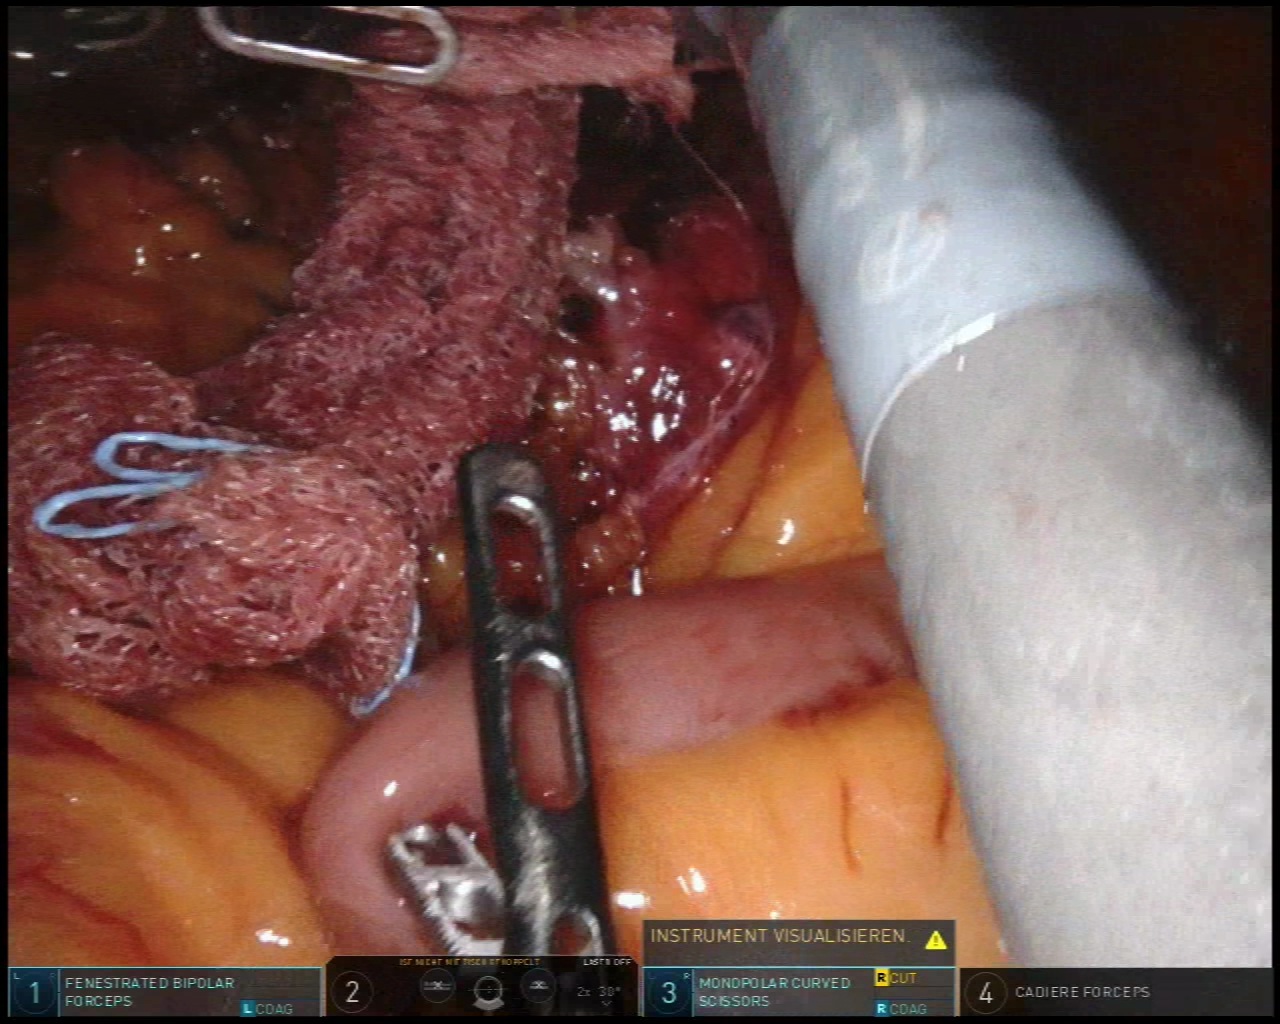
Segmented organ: small_intestine
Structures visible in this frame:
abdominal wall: no
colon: no
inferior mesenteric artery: no
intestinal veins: no
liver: no
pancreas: no
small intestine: yes
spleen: no
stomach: no
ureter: no
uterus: no
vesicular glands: no